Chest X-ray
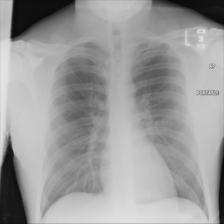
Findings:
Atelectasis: negative
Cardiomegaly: negative
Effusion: negative
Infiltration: negative
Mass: negative
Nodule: negative
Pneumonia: negative
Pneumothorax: negative
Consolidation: negative
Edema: negative
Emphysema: negative
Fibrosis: negative
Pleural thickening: negative
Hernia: negative